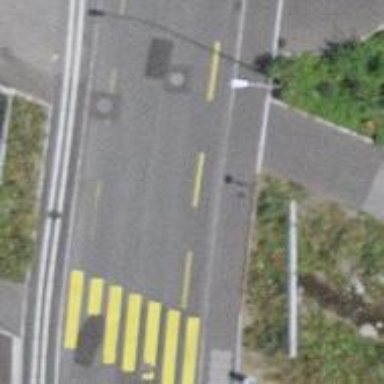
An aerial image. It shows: Sidewalk on bridge.